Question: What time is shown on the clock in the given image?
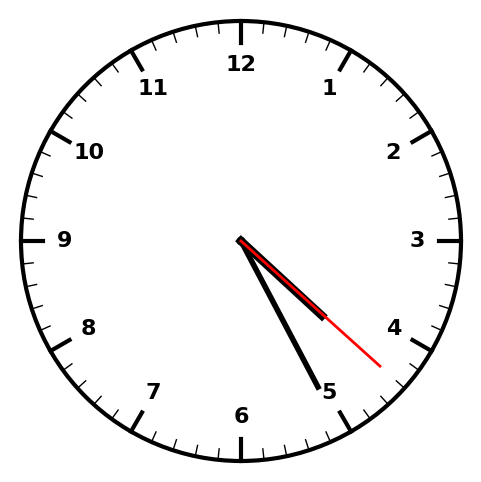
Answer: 04:25:22